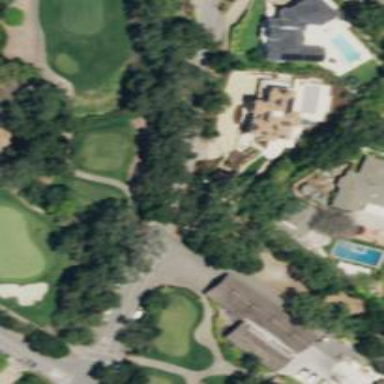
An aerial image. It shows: Path designated for golf carts.